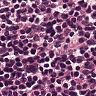
Metastatic tissue present: yes